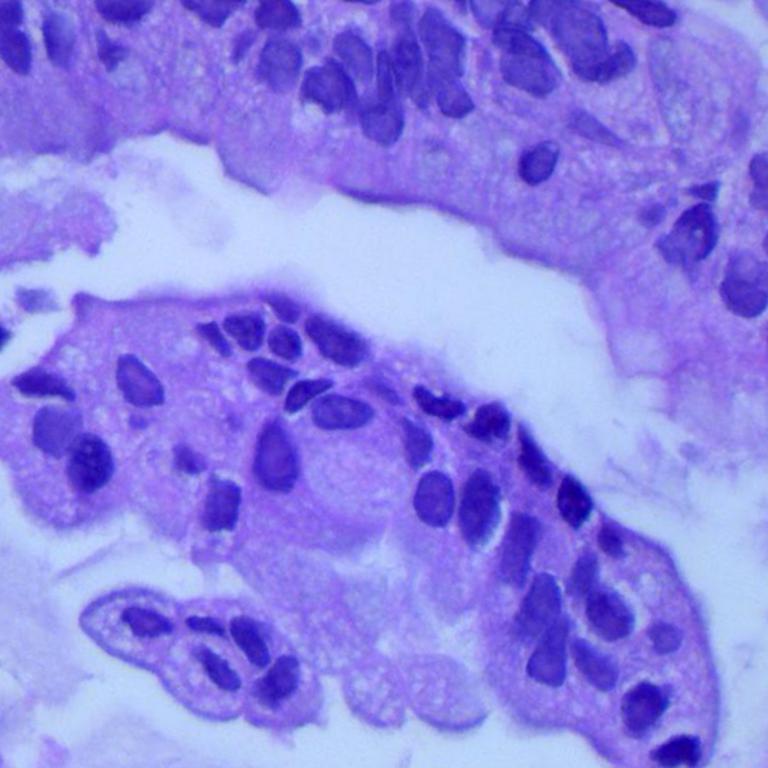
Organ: lung
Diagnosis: adenocarcinomas